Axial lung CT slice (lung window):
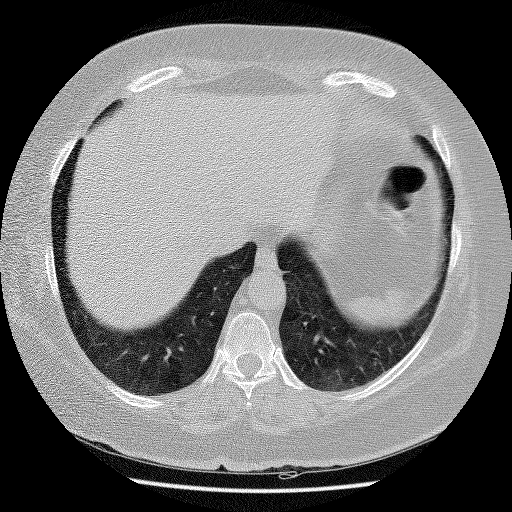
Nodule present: no